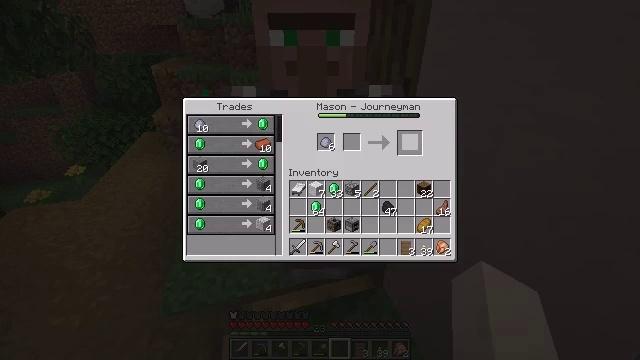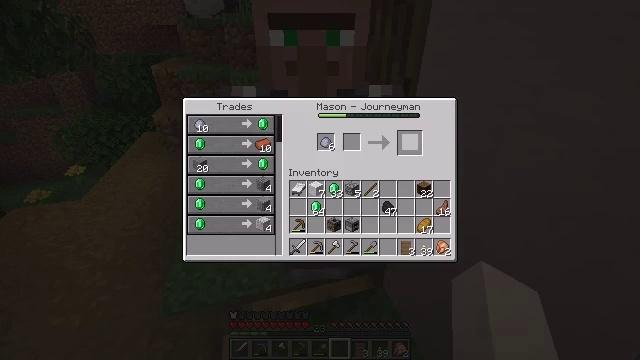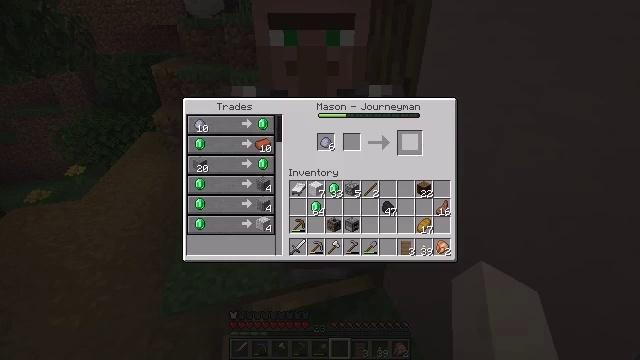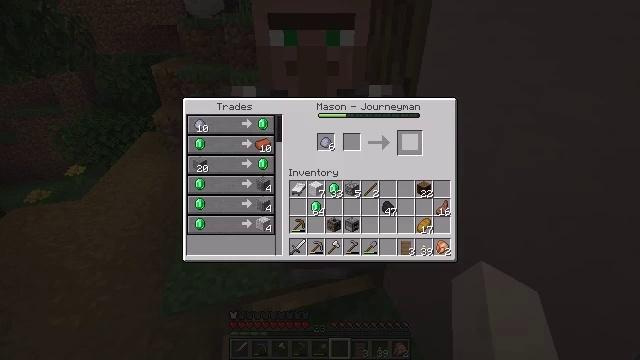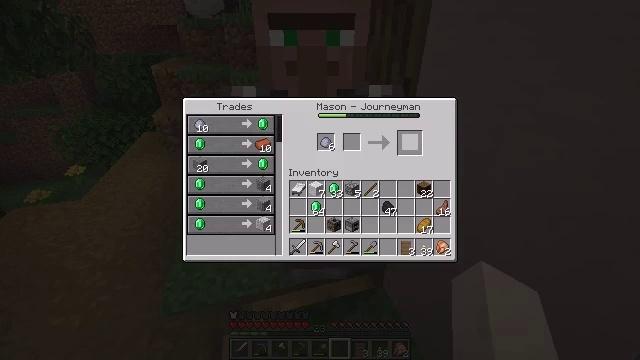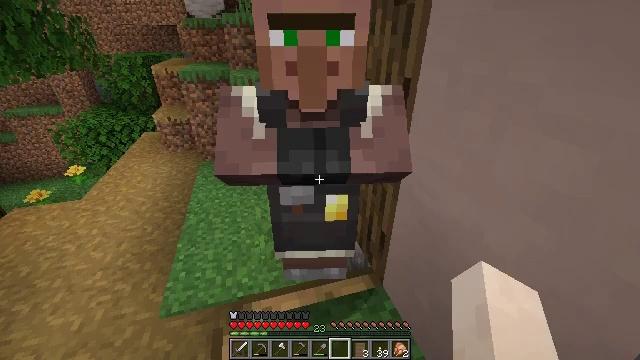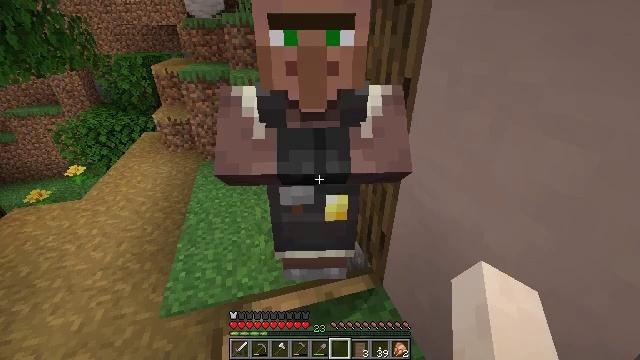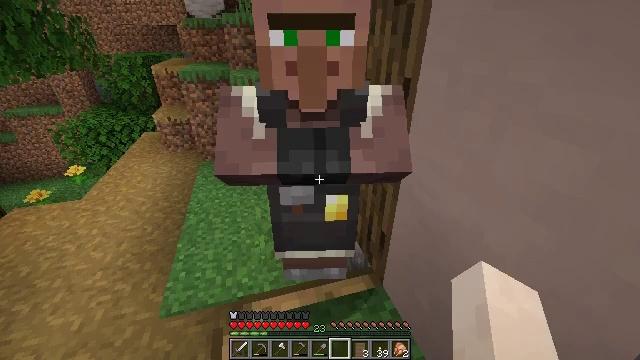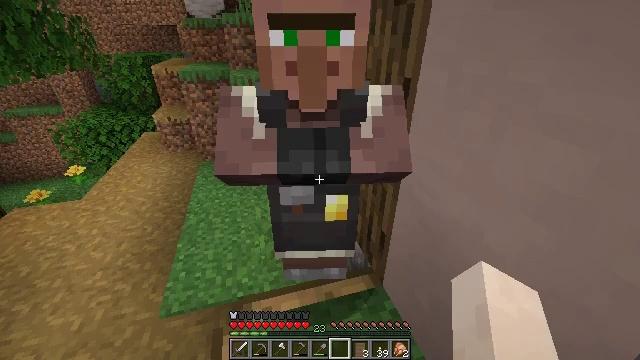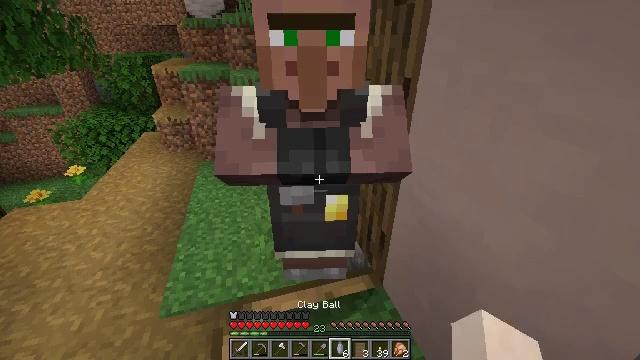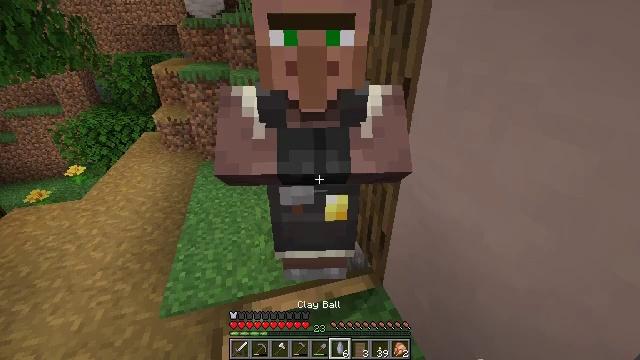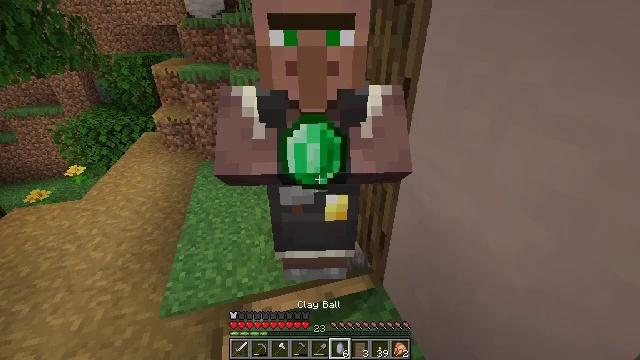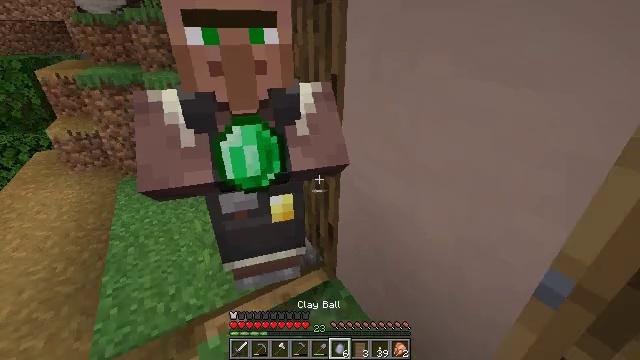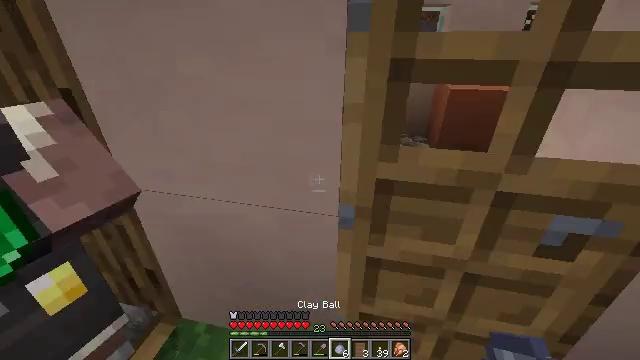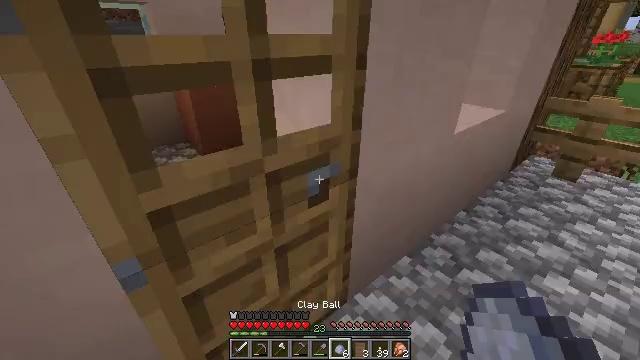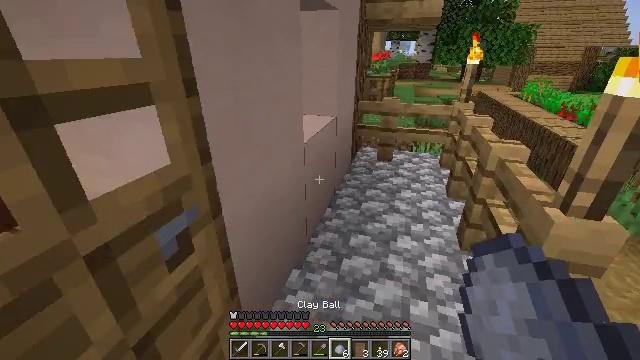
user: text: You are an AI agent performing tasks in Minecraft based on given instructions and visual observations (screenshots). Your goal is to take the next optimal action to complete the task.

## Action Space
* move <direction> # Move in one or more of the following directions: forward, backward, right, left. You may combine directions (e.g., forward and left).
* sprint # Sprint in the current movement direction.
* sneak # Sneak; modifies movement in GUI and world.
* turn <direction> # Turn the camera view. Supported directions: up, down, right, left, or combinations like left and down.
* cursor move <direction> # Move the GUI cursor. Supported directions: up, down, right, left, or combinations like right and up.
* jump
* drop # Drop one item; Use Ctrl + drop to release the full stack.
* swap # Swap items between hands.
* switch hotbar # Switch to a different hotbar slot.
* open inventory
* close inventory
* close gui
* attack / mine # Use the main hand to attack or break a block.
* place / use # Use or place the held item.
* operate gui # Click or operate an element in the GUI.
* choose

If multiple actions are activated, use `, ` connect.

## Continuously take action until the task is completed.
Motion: motion action
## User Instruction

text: Attack the brewing stand to gather it.
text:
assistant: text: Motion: no_op
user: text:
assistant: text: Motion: no_op
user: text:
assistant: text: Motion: no_op
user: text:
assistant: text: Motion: no_op
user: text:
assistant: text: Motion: no_op
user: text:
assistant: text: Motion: close gui
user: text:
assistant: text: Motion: no_op
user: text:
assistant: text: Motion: no_op
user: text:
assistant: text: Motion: no_op
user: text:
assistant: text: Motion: no_op
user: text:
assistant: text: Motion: no_op
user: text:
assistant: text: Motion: turn right
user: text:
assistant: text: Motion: turn right
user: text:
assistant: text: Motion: move forward, turn right
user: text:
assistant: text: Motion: move forward, turn right and up
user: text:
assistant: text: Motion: move forward, turn right and up
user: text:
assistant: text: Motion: no_op
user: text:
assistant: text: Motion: no_op
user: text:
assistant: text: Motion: no_op
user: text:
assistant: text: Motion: turn right and up
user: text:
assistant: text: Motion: turn right and up
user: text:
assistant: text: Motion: turn right and up
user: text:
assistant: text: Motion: turn right
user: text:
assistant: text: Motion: turn right
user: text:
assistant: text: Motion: turn right and up
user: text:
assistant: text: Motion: turn right and up
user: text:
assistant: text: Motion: turn right and down
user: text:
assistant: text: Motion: turn right and down
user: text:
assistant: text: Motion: turn right and down
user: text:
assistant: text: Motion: no_op